Question: I have a Dropdown Month that its filled dynamically depending on the year selected input.

When the user click on the Month Dropdown, this show a list of months.
This function gets called when the user click on the displayed list of months
'''
$("#month").click(function() {
var value = $(this).children("div p").val(); // return undefined
console.log("month: " + value);
});
'''
HTLM Dropdown
'''
<div id="month">
<span class="input">Marz</span>
<div class="dropdown">
<p></p>
</div>
</div>
'''
When the user click on the Dropdown Month, the 'UpdateMonths()' functions gets called and filled the list dynamically
'''
$("#month span").click(function(event) {
$("#month div").html(UpdateMonths());
event.stopPropagation();
if (!$(this).hasClass('disabled')) { // only open downdown when not disabled
Dropdown($(this).parent().attr("id"));
} else Dropdown(); // hide all dropdown menues
});
function Dropdown (element) {
$("#month div").hide(); // hide all dropdowns
if (element) $("#"+element+" div").toggle(); // show dropdown of specified element
}
'''
This is how I fill the list
'''
function UpdateMonths(){
var temp = "";
if (parseInt(Get.Year()) <= 2012){
for (var i = 0; i < Get.Months.length; i++) {
var monthsChain = "<p>"+Get.Months[i]+"</p>";
temp += monthsChain;
};
}else{
temp = "<p>Januar</p><p>Februar</p><p>Marz<p></p><p>April</p><p>Mai</p><p>Juni</p><p>Juli</p>";
}
return temp;
}
'''
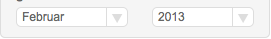
Answer: Looks like your selected value is in the '<span>' not the '<p>', so it should be:
'''
var value = $(this).children("span.input").text();
'''
'''
$(document).on('click', '#month', function(e) {
if($(e.target).is('p')) {
var value = $(e.target).text();
console.log(value);
}
});
'''